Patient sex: M
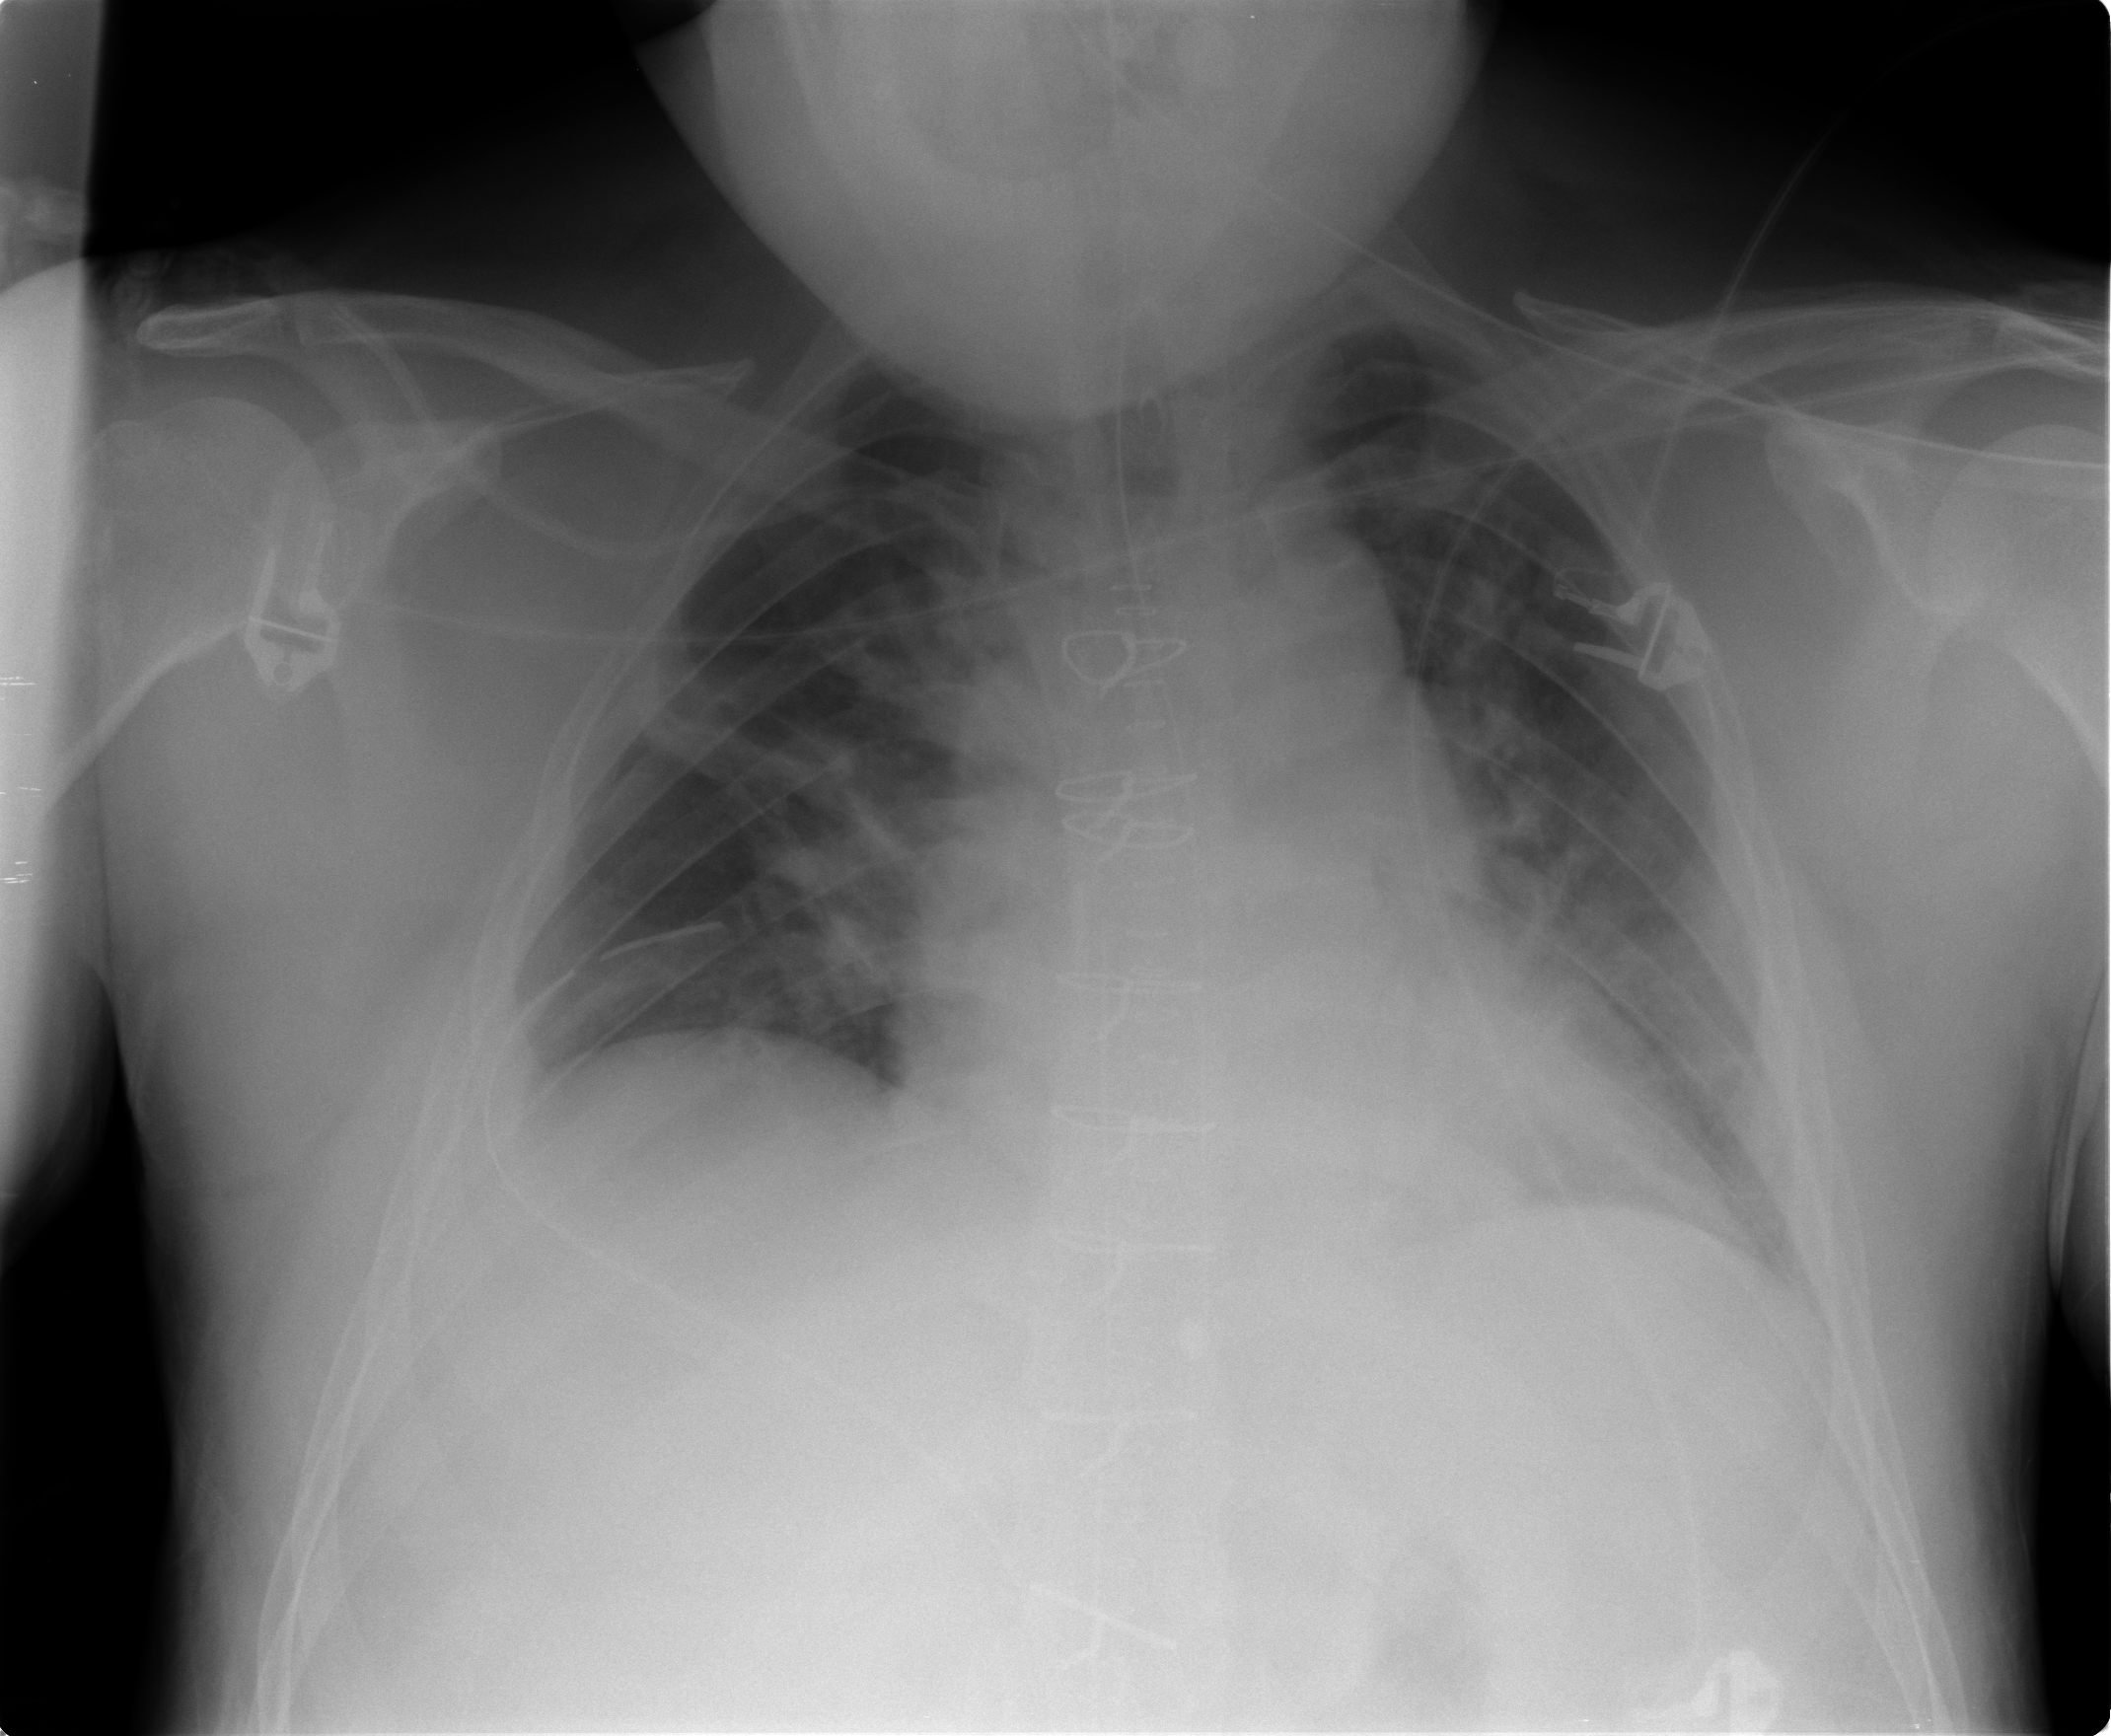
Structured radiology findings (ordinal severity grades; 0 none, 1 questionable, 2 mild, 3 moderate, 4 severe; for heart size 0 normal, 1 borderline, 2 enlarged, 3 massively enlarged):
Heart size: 1
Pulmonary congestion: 2
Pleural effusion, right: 2
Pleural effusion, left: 1
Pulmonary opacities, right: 0
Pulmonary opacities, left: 2
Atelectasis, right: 2
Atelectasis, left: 3